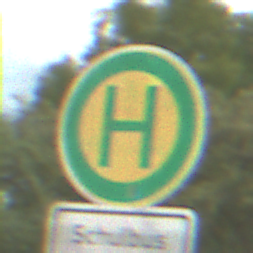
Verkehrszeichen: Haltestelle
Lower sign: ZeitangabenMitBeschraenkungAufWochentage5
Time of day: MorningAfternoon
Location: Outdoor (Suburban)
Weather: PartlyCloudy
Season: NotSpecified
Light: Natural